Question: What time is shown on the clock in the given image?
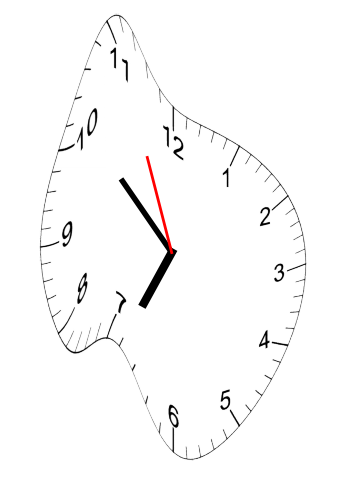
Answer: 06:51:56